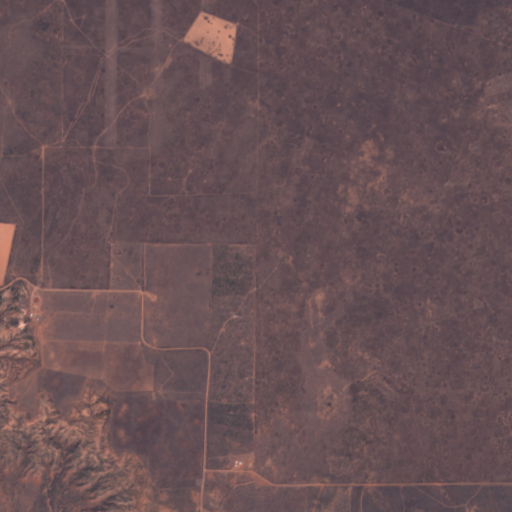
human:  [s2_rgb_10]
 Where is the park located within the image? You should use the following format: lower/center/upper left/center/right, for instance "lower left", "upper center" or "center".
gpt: The park is located in the lower center of the image.
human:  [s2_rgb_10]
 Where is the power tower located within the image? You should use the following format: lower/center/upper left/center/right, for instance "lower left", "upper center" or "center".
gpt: There is no power tower in the image.